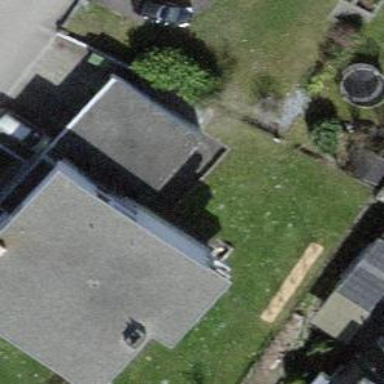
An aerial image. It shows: Garage building.